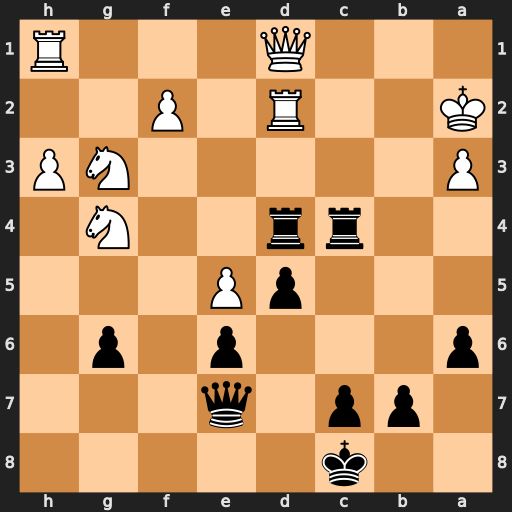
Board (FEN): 2k5/1pp1q3/p3p1p1/3pP3/2rr2N1/P5NP/K2R1P2/3Q3R
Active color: b
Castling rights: -
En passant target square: -
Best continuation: Rc3 Rxd4 Qxa3+ Kb1 Rb3+ Qxb3 Qxb3+